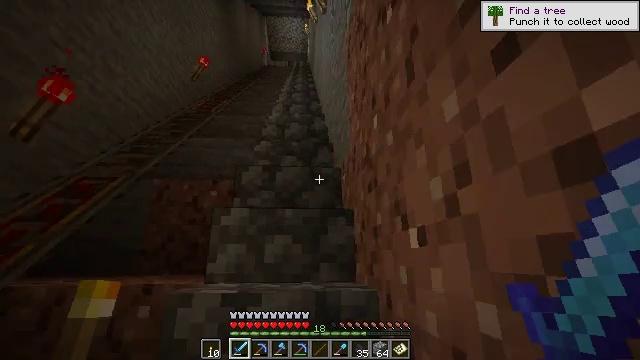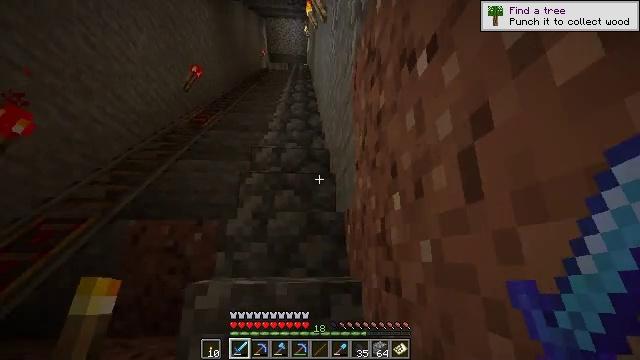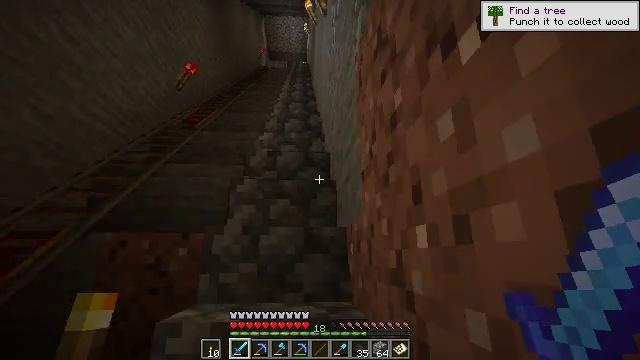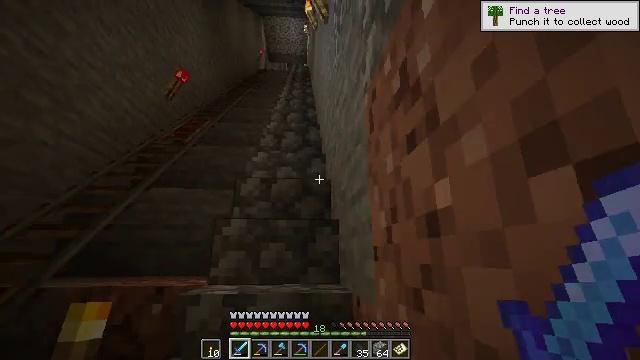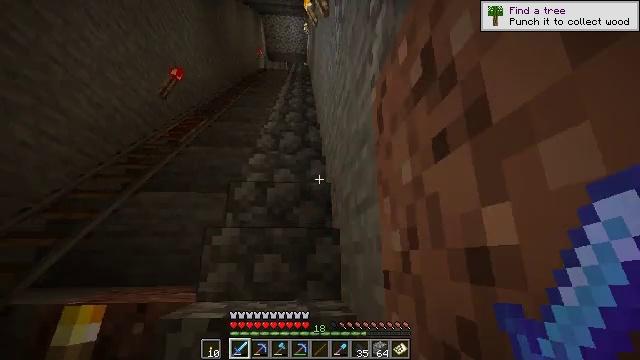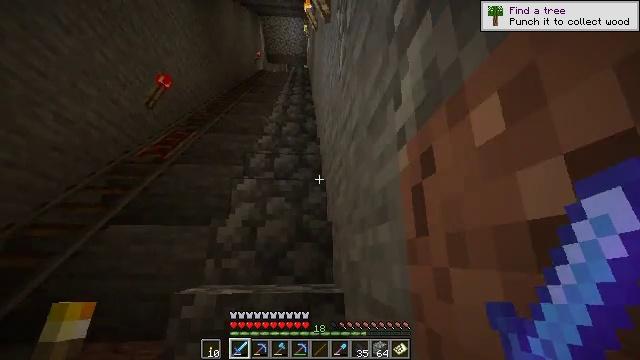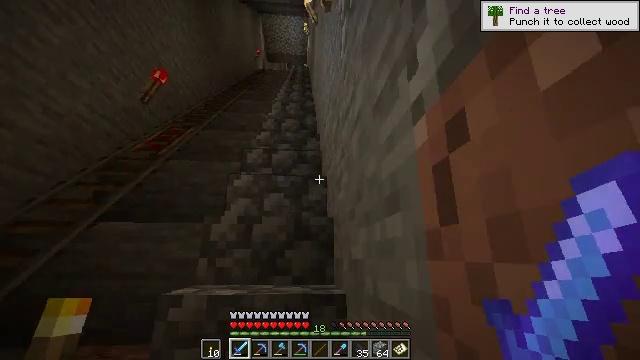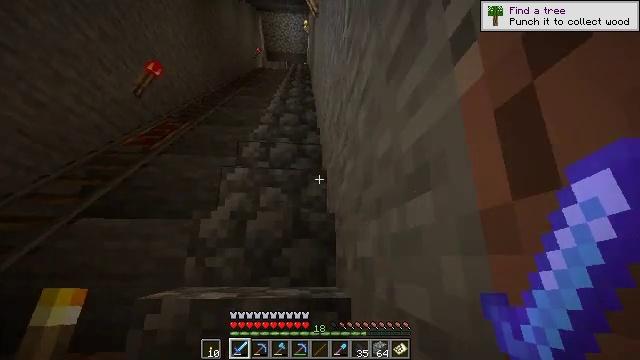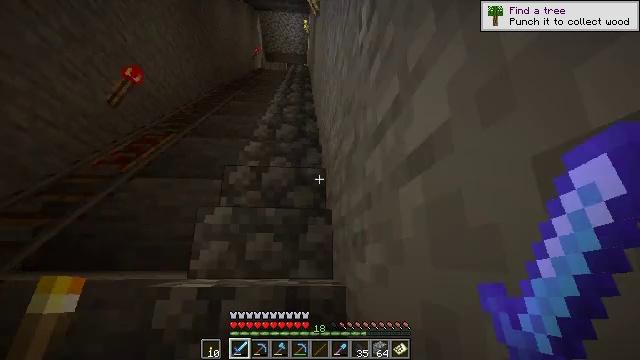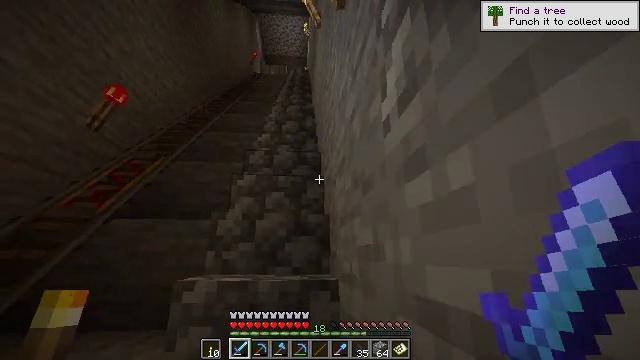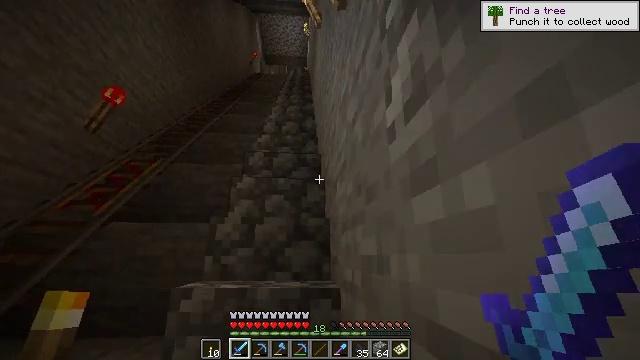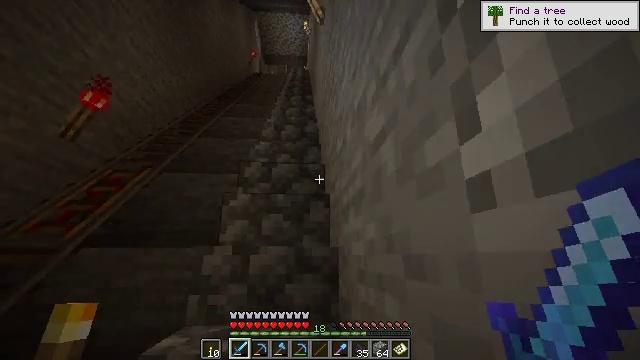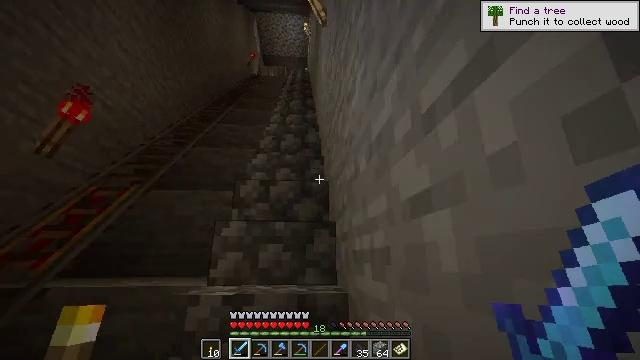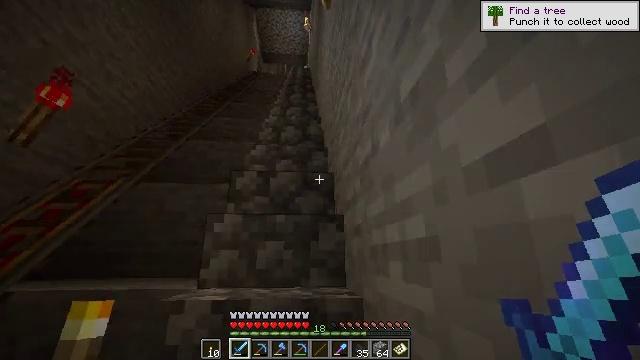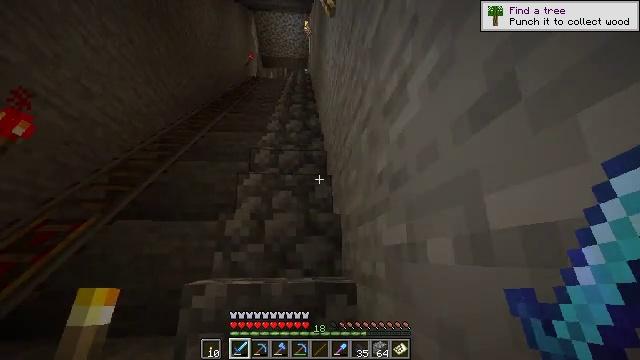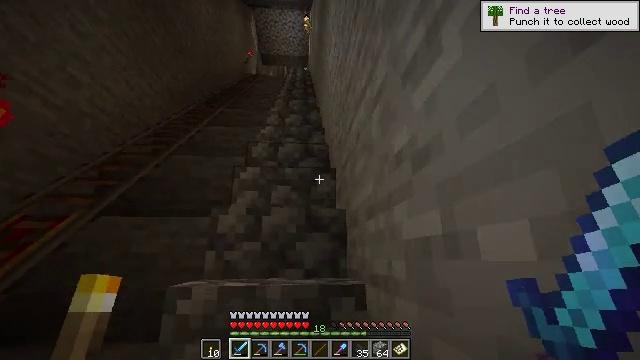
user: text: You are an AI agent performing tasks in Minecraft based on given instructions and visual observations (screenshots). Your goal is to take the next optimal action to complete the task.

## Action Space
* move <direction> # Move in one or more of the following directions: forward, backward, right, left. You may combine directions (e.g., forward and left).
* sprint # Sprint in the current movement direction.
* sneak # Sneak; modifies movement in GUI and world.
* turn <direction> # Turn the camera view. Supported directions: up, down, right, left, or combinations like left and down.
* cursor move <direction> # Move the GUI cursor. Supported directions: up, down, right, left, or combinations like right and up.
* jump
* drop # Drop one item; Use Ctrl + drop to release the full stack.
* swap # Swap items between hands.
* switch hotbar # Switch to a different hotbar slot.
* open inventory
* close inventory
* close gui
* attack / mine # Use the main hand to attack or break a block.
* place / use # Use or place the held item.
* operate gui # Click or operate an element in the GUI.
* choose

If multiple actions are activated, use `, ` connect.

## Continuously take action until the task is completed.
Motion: motion action
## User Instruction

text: Interact with the crafting table to make a coal block.
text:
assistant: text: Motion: move forward
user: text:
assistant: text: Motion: move forward
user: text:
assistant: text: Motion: move forward
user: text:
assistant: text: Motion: move forward
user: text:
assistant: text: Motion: move forward
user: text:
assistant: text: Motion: move forward
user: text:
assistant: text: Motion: move forward
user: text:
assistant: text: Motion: move forward
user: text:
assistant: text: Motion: move forward
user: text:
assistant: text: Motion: move forward
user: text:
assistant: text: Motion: move forward
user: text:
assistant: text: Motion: move forward
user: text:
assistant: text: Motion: move forward
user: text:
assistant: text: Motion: move forward
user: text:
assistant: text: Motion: move forward
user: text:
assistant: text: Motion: move forward
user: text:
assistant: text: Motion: move forward
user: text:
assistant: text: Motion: move forward
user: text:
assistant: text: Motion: move forward
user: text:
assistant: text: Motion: move forward
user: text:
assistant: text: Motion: move forward
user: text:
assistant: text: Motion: move forward
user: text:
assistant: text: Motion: move forward
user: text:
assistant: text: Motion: move forward
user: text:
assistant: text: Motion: move forward
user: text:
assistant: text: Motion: move forward
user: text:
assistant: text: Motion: move forward
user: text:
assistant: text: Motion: move forward
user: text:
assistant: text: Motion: move forward
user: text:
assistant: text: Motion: move forward